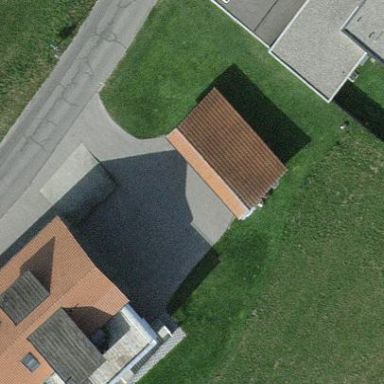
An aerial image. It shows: Garage building.